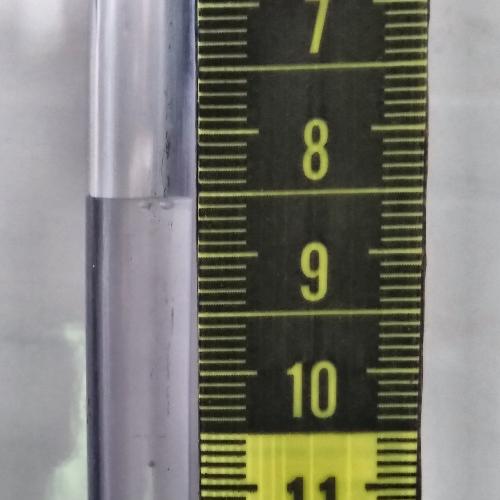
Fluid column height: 8.5 cm